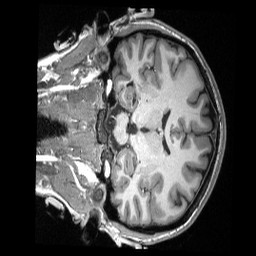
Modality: T1w
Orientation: coronal
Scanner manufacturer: siemens
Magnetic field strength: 3 T
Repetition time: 2.3 s
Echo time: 0.00308 s